Question: In a windows service I know I have a memory leak. How I know is outside the scope of this question but you can see the initial question <URL>
I have a windows service with some classes:
'''
public partial class VLSService : ServiceBase
{
ReportedContentProcess reportedContent;
protected override void OnStart(string[] args)
{
//when a user reports a video
reportedContent = new ReportedContentProcess();
reportedContent.ProcessTimer.Elapsed += new ElapsedEventHandler(ReportedContentTimer_Elapsed);
}
void ReportedContentTimer_Elapsed(object sender, ElapsedEventArgs e)
{
reportedContent = new ReportedContentProcess();
reportedContent.Process();
reportedContent.ProcessReinstated();
}
}
public class ReportedContentProcess : ProcessBase
{
//location on the library
string libraryArchivedFilePath;
string libraryRealHiFilePath;
string libraryRealLoFilePath;
string libraryFlashHiFilePath;
string libraryFlashLoFilePath;
//location on the reported folder
string reportedContentArchivedFilePath;
string reportedContentRealHiFilePath;
string reportedContentRealLoFilePath;
string reportedContentFlashHiFilePath;
string reportedContentFlashLoFilePath;
string reportedContentFolderPath;
static EmailSettings emailSettings;
/// <summary>
/// This process will move reported content out of the 'real' and 'flash' mounted folders on the
/// hard drive/ storeage location so they cannot under any circumstances be got to by any users
/// of the library.
/// </summary>
public ReportedContentProcess(): base(1021)
{
DirectoryInfo arciveFolderPathInfo = new DirectoryInfo(fileSystemReferencesForService.ArchiveDir);
DirectoryInfo contentFolder = arciveFolderPathInfo.Parent;
reportedContentFolderPath = contentFolder.FullName.ToString() + @"\ReportedContent";
emailSettings = settingsManagerForService.GetEmailSettings();
}
public override void Process()
{
if (!EnumsAndConstants.ApplicationLocks.ReportedContentProcessRunning)
{
EnumsAndConstants.ApplicationLocks.ReportedContentProcessRunning = true;
videosToProcess = contentManagerForService.GetReportedVideos(false);
//get the reportedvideo object for this video
CreateReportedVideoContentFolder();
ReportedVideo reportedVideo;
foreach (Video v in videosToProcess)
{
string flashVideoExt = string.Empty;
if (v.IsAudio)
{
flashVideoExt = ".mp3";
}
else
{
flashVideoExt = ".mp4";
}
//library location of each file for video
libraryArchivedFilePath = fileSystemReferencesForService.ArchiveDir + v.LocalFile;
libraryRealHiFilePath = fileSystemReferencesForService.RealDir + v.Url.ToString() + "_hi.rm";
libraryRealLoFilePath = fileSystemReferencesForService.RealDir + v.Url.ToString() + "_lo.rm";
libraryFlashHiFilePath = fileSystemReferencesForService.FlashDir + v.Url.ToString() + "_hi" + flashVideoExt;
libraryFlashLoFilePath = fileSystemReferencesForService.FlashDir + v.Url.ToString() + "_lo" + flashVideoExt;
//new location for file to go to
reportedContentArchivedFilePath = reportedContentFolderPath + v.LocalFile;
}
}
/// <summary>
/// A base class that holds all the Global objects for any process that operates under the
/// service. This process works with
/// </summary>
public abstract class ProcessBase
{
public Timer processTimer;
public Timer ProcessTimer{get{ return processTimer;}set{processTimer=value;}}
protected SqlConnection connection;
protected VlsContent contentManagerForService;
protected VlsSecurity securityManagerForService;
protected VlsSettings settingsManagerForService;
protected FileSystemReferences fileSystemReferencesForService;
protected List<Video> videosToProcess;
protected ExeReferences exeReferenecesForService;
protected GeneralSettings generalSettingsForService;
public abstract void Process();
//sets up all the common objects
public ProcessBase()
{
connection = new SqlConnection(ConfigurationManager.ConnectionStrings["Db"].ToString());
contentManagerForService = new VlsContent(connection);
settingsManagerForService = new VlsSettings(connection);
securityManagerForService = new VlsSecurity(connection);
fileSystemReferencesForService = settingsManagerForService.GetFileSystemReferences();
exeReferenecesForService = settingsManagerForService.GetExeReferences();
generalSettingsForService = settingsManagerForService.GetGeneralSettings();
}
//This constructor will call the default constructor ^
protected ProcessBase(long intervalArg) : this()
{
processTimer = new Timer(intervalArg);
processTimer.Enabled = true;
}
'''
}
After profiling this code it seems that this is causing a memory leak. What im wondering is why?
Im thinking that the problematic line is:
'''
reportedContent = new ReportedContentProcess(); [located in the event handler]
'''
But I cant really see why. Surely it will creat pointer in memory called 'reportedContent' then when the above is called it will place actual value on the heap with new values for the members of ReportedContentProcess(). Then when the event handler is run again after about 1 second it will then just replace the GC root pointer 'reportedContent' with a new allocated heap item for the ReportedContentProcess() class. Then the old one (and all of its now abandoned child objects will be garbaged collected as their root is no longer referenced by the call stack..? This should just happen over and over again (out with the old in with the new) style.
Hope some can help I sort of hope this is the problem so I can fix it but want to check before I start re-factoring code.
The profile is here:

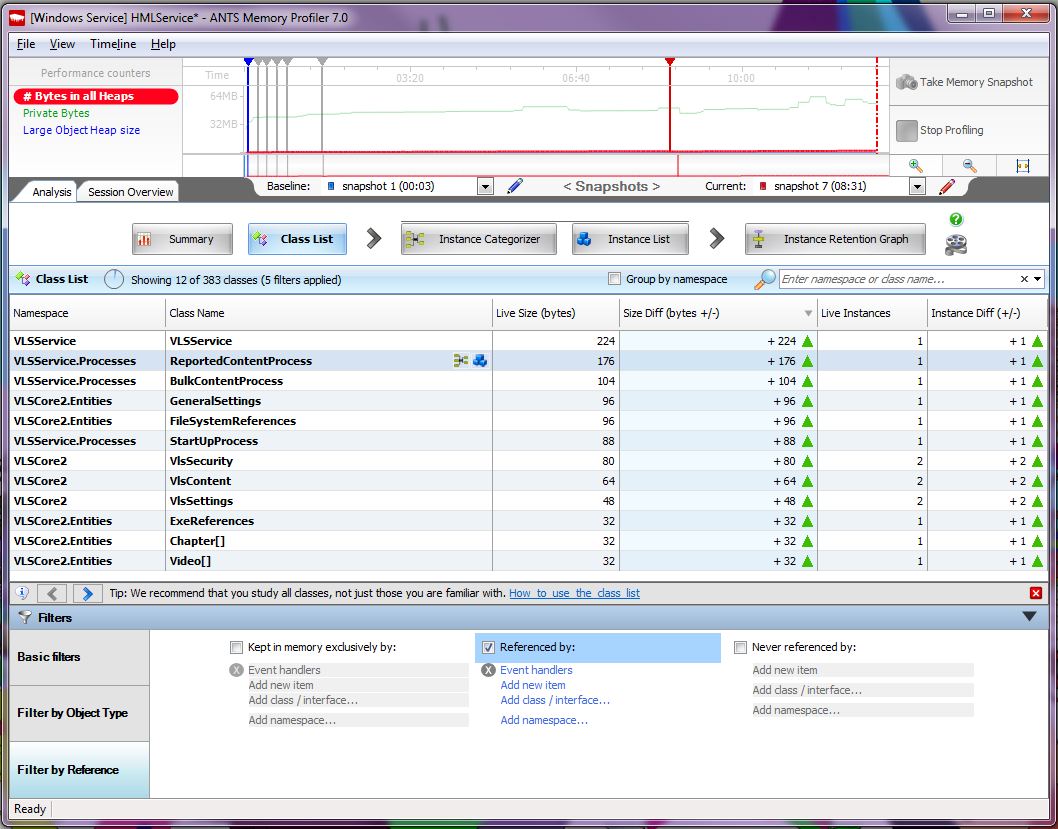
Answer: I don't know what 'ProcessBase' is but I am thinking it is where your problem is.
Does it deal with anything outside of the .NET/C# environment? Should it implement an IDisposable interface and should the existing 'ReportedProcess' be disposed before a new one is created.
Also, you create an event handler to the initial 'ReportedProcess' in 'OnStart()'. You then lose a reference to this with the first event by assigning a new instance to its reference, however the initial 'ReportedProcess' is kept alive by the fact that it has a contained object that has a subscribed event handler, it will not be garbage collected until the end of the programme and is technically a memory leak.
If somewhere in the 'ReportedProcess' class you apply the same strategy with regards to cleaning up event handlers then there is your problem.
** UPDATED ANSWER **
Just looking at your updated code, it's missing ProcessReinstated() code, but I think it maybe the fact that you do not explicitly <URL> your SqlConnection. Your ProcessBase should implement an IDisposable interface and your timer code should explicitly dispose of existing ReportedProcess classes before instantiating new ones, this is the best strategy with things like Database connections and sockets and other external connections.